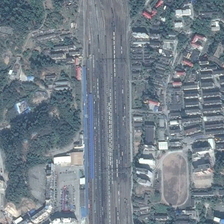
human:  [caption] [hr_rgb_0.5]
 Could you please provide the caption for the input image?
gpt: many buildings with a playground and green trees are in two sides of a railway station .

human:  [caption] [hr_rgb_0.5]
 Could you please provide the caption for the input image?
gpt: many buildings with a playground and green trees are in two sides of a railway station .

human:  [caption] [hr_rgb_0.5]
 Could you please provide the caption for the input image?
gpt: in front of the train station tracks pass through the residential area .

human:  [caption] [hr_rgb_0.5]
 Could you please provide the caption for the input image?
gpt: many cars parked at the gate of the train station .

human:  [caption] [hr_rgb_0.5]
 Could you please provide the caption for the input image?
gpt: in front of the train station tracks pass through the residential area .